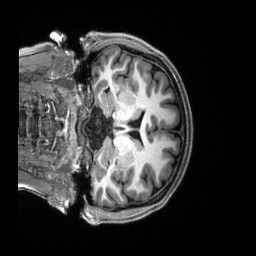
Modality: T1w
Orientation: coronal
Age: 22
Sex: female
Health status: healthy
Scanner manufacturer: siemens
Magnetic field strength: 3 T
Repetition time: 2.5 s
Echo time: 0.00222 s